Interaction volume radius: 10 \u00c5
Interaction volume height: 20 \u00c5
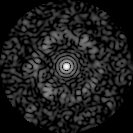
Disorder parameter: 0.7799